Field crop: maize
Growth stage: 2
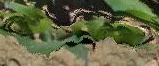
Species: maize